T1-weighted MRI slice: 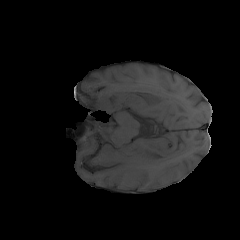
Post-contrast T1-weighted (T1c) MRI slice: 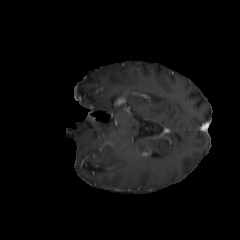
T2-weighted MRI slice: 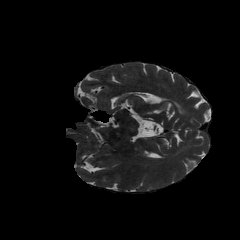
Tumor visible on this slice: no